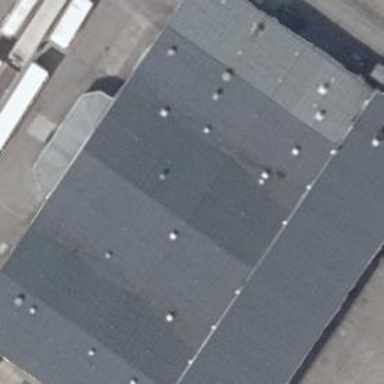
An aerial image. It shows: Industrial building used as car repair shop.